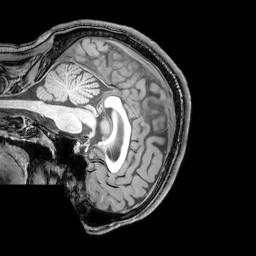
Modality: T1w
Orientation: sagittal
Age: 22
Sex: male
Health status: healthy
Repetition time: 0.081 s
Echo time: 0.037 s